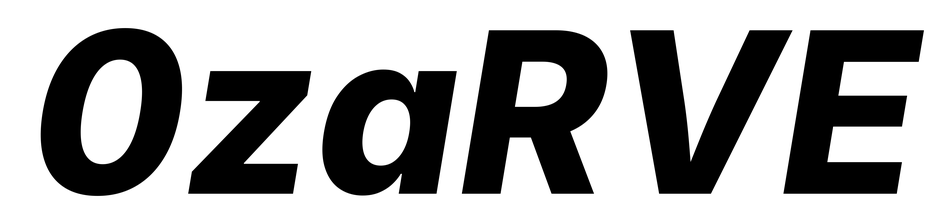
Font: Inter-Italic_ExtraBold_Italic